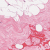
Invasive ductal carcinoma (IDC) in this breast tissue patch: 0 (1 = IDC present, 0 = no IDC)